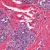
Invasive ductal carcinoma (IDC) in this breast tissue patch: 0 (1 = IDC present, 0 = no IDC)